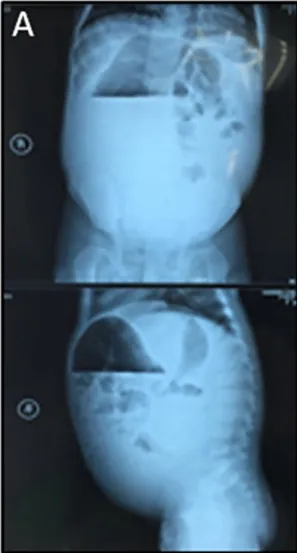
(A) Preoperative abdominal X-ray suggested incomplete duodenal obstruction.
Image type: radiology (x_ray)